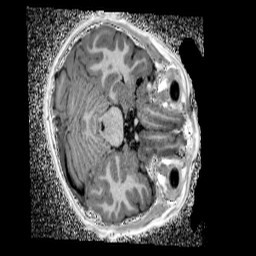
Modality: UNIT1_denoised
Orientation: axial
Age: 10
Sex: male
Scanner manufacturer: siemens
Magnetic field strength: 3 T
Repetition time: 4 s
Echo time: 0.00299 s